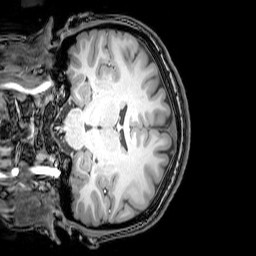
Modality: T1w
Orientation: coronal
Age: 26
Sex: female
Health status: healthy
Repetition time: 0.081 s
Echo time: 0.037 s